Question: I am trying to download an image from a website using AutoIT(to control OS Pop up Window) and Selenium Webdriver(to open the website from where i am trying to download the pic).
I am getting the OS Pop Up window and by using AutoIT i am able to send the new location for saving the file ,
'''
C:\Users\Casper\Desktop\Resume\Pic.jpg
'''
But once the script clicks on the save button the pic get downloaded but with a different name and at a different/default location.
AutoIT Script which i am using is written below-
'''
WinWait("Save As");
WinActive("Save As");
Sleep(1000);
ControlSetText("Save As","","[CLASS:Edit; INSTANCE:1]","C:\Users\Casper\Desktop\Resume\Pic.jpg");
Sleep(1000);
ControlClick("Save As","","[CLASS:Button; INSTANCE:1]");
Sleep(1000);
'''
Java code for Webdriver-
'''
import java.awt.AWTException;
import java.awt.Robot;
import java.awt.event.KeyEvent;
import java.io.IOException;
import org.openqa.selenium.By;
import org.openqa.selenium.WebDriver;
import org.openqa.selenium.chrome.ChromeDriver;
import org.openqa.selenium.interactions.Actions;
public class Practice {
public void pic() throws AWTException, IOException, InterruptedException{
WebDriver driver;
System.setProperty("webdriver.chrome.driver","E:\\chromedriver.exe");
driver = new ChromeDriver();
try{
driver.navigate().to("http://i.stack.imgur.com/rKZOx.jpg?s=128&g=1");
Actions action = new Actions(driver);
action.moveToElement(driver.findElement(By.xpath("/html/body/img"))).perform();
action.contextClick().perform();
Robot robo = new Robot();
robo.keyPress(KeyEvent.VK_V);
robo.keyRelease(KeyEvent.VK_V);
// Here i am getting the os window but don't know how to send the desired location
String command ="C:\\Users\\Casper\\Desktop\\Resume\\Pic.exe";
Runtime.getRuntime().exec(command);
}catch(Exception e){
e.printStackTrace();
driver.close();
}//catch
finally{
Thread.sleep(6000);
System.out.println("command");
driver.quit();
System.exit(0);
}
}//method
'''

As you can see it is succsesfully sending the new address to the OS Window Pop (inside red circle) but after clicking on Save button the image is getting downloaded at different location 'C:\Users\Casper\Downloads (my default download folder)' with a different name -rKZOx
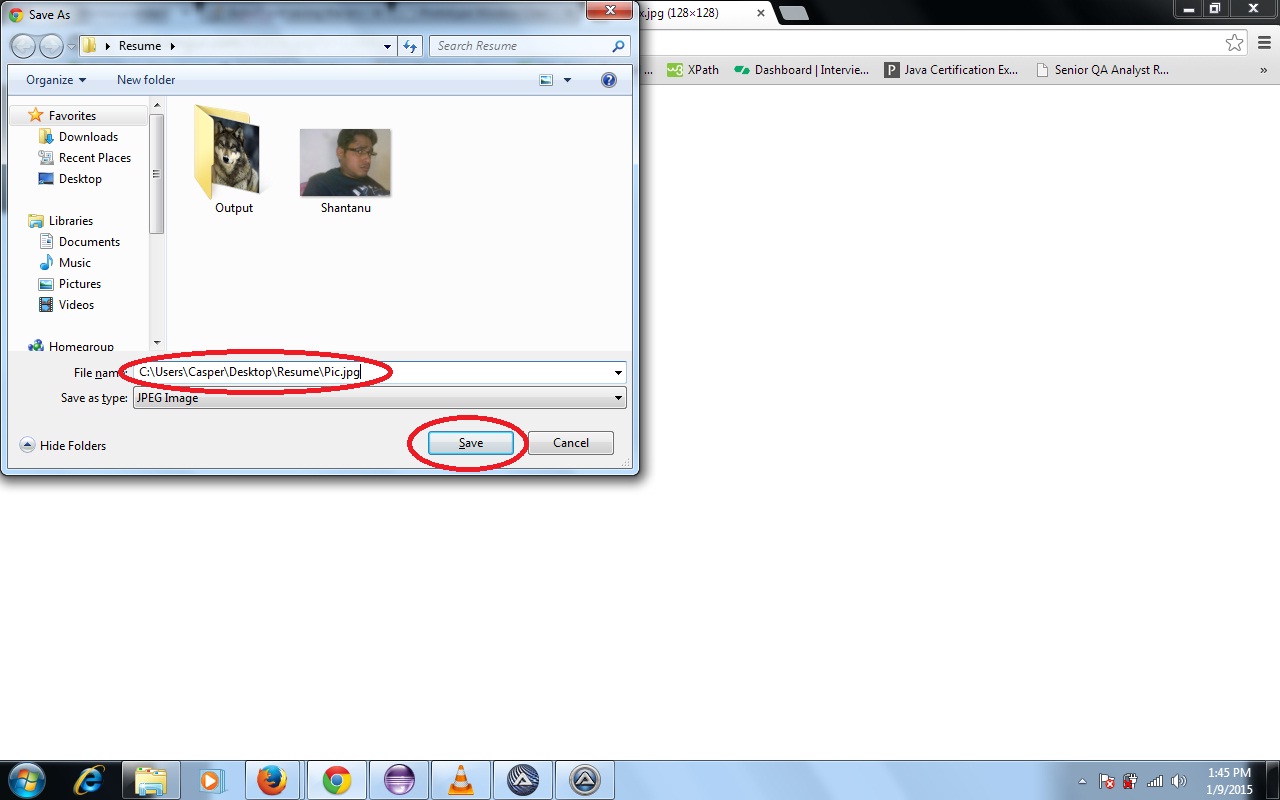
Answer: Now i got the answer. Since i was not waiting for the window to open properly i was not able to download the file at my desired location. I just put a Thread wait for 2 seconds and now its working fine and saving the image at the desired location. Changed code is-
Rest of the code remain same the below code is changed -
'''
Thread.wait(2000);
String command ="C:\Users\Casper\Desktop\Resume\Pic.exe";
Runtime.getRuntime().exec(command);
'''
And now i am able to save image at e drive with the name of the file as pic